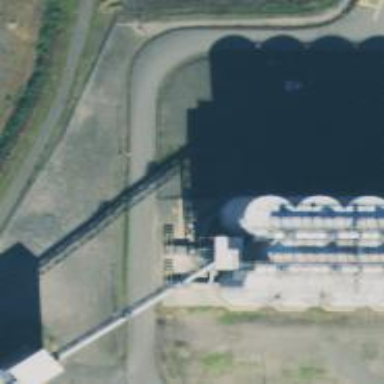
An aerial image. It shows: Silo.